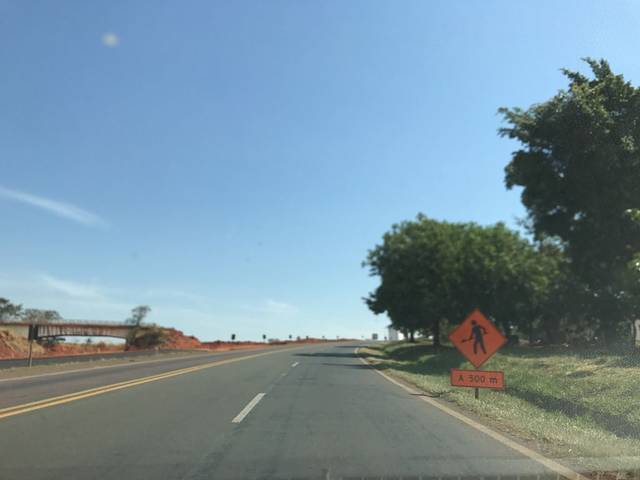
Region: Brazil
Coordinates: -20.849, -49.376